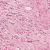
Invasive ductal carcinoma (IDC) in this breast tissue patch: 1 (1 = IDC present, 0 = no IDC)